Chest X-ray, AP view. Patient: 33 years old, sex M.
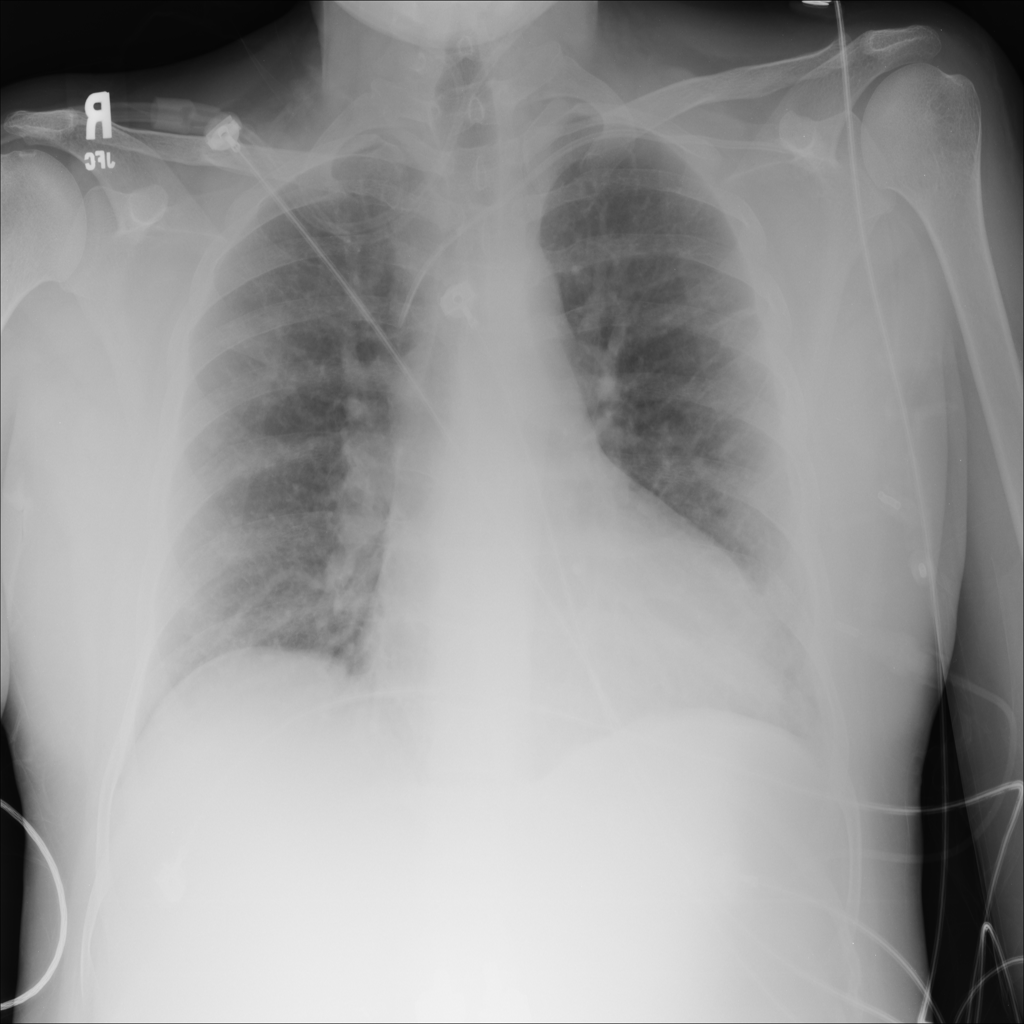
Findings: Cardiomegaly, Infiltration